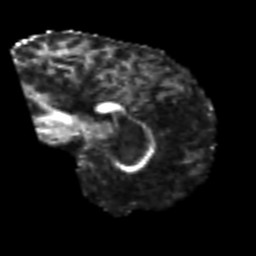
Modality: FA
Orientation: sagittal
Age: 50
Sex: male
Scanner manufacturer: siemens
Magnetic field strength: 3 T
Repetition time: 4.987 s
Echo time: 0.0792 s